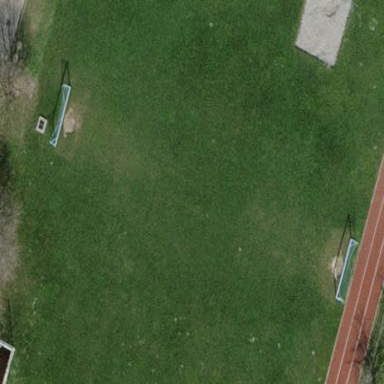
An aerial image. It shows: Soccer pitch for leisureland activities.